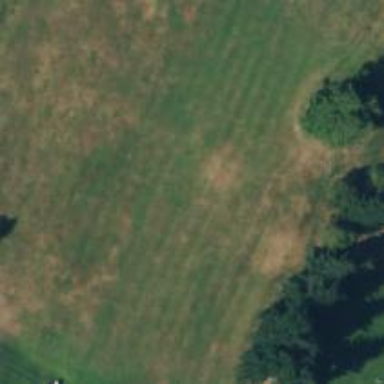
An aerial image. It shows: Grassy area designated as driving range for golf.